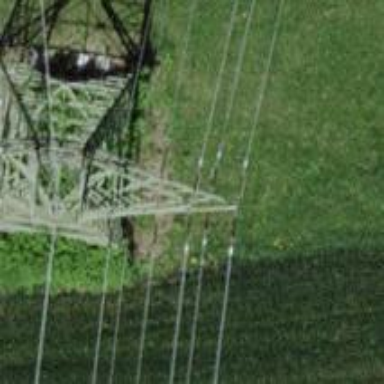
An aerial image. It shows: Power line is depicted.